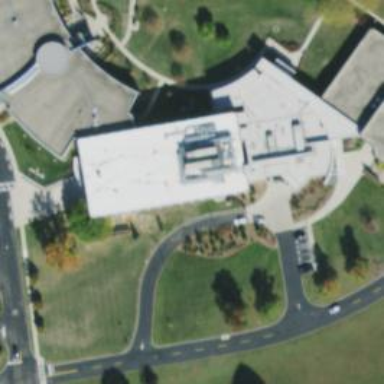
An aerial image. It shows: College building.